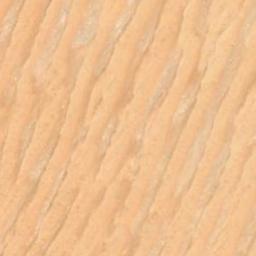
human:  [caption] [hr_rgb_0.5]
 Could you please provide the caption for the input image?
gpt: The desert is full of yellow sand .

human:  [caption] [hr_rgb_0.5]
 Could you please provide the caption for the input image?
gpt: There are parallel lines in this desert .

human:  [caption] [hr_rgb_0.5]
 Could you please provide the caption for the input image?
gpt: This is a yellow desert with wavy stripes .

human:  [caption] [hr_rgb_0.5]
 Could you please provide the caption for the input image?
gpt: The desert has yellow sand and a bar texture .

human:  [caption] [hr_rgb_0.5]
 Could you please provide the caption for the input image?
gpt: A yellow sandy desert with patterned stripes .